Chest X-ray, PA view. Patient: 57 years old, sex F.
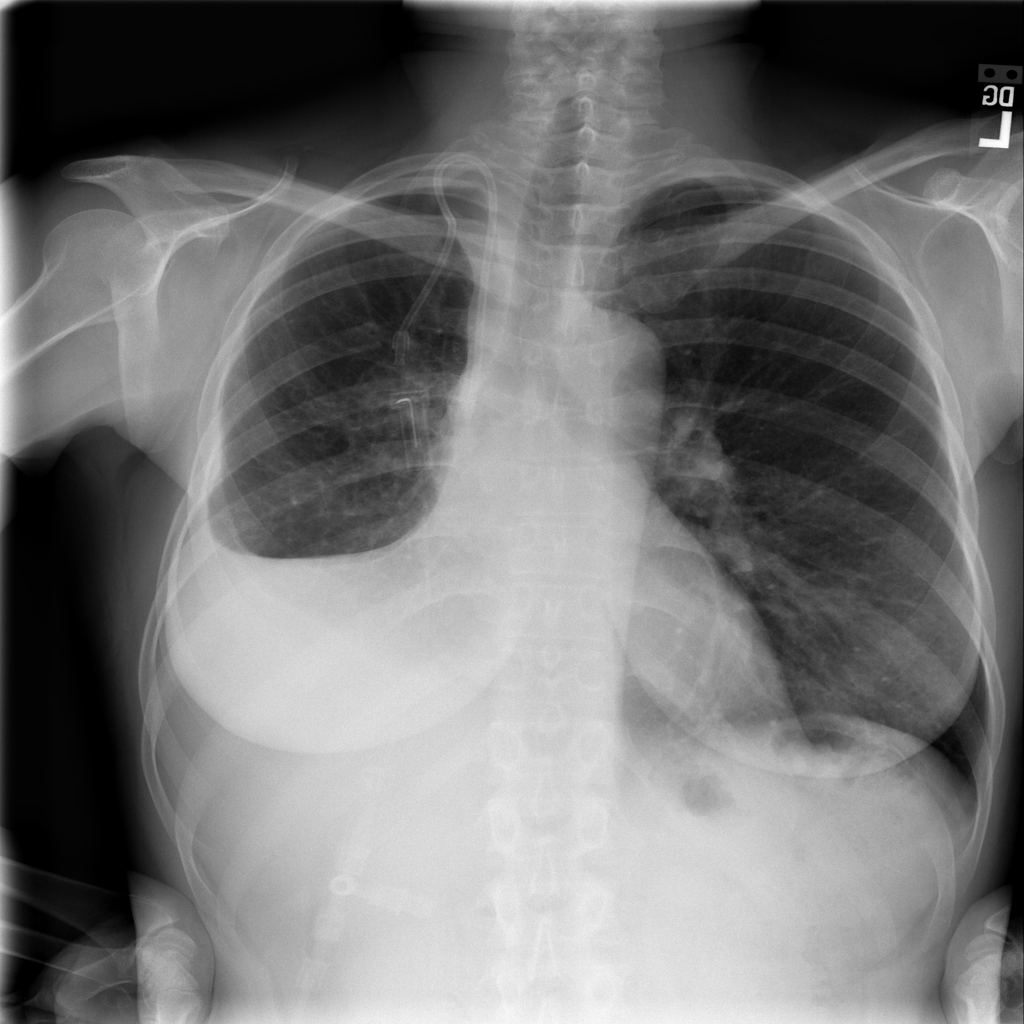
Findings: Pleural_Thickening